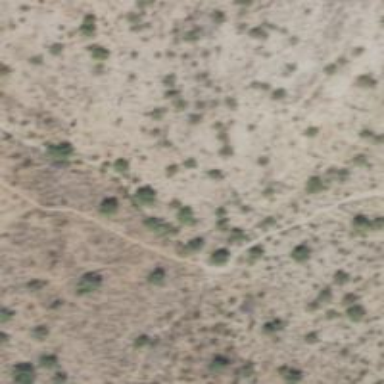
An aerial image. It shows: Hiking trail path.